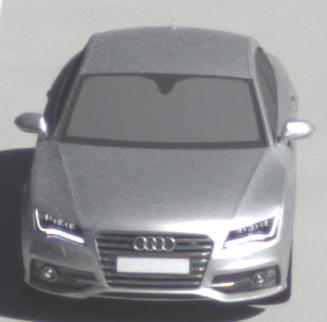
Make: Audi
Model: S7 Sportback cod
Detailed model: S7 (4G) Sportback
Model produced from: 2012/06
Model produced until: 2014/05
Doors: 5
Color: white
Road condition: dry road
Daytime: midday
Contrast: high contrast